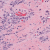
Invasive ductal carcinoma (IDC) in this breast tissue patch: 1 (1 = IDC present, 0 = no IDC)